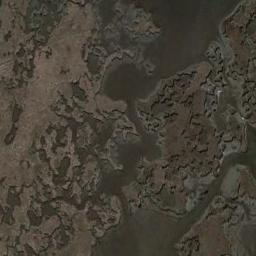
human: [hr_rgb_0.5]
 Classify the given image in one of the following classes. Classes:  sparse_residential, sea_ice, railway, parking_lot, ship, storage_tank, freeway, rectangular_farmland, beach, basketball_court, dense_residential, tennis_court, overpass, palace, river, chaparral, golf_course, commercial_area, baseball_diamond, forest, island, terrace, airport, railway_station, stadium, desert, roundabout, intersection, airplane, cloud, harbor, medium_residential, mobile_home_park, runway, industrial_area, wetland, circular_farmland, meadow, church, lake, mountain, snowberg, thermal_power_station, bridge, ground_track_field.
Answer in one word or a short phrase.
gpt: wetland